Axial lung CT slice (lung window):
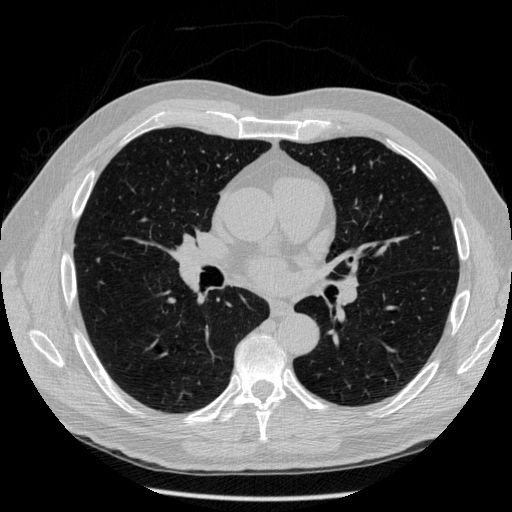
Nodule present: no